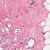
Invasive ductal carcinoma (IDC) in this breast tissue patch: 0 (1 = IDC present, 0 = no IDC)